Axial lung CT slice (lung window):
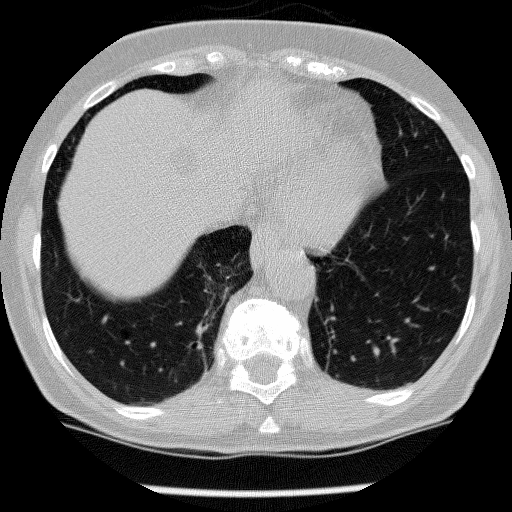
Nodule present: no